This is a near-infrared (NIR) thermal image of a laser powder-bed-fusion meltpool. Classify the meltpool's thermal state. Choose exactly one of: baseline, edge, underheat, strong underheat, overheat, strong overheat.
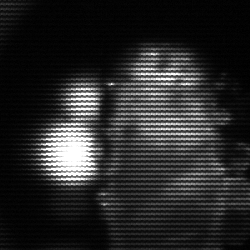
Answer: strong underheat